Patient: sex F, age 68
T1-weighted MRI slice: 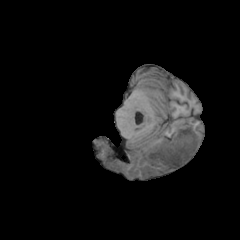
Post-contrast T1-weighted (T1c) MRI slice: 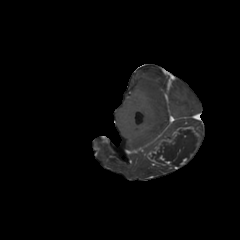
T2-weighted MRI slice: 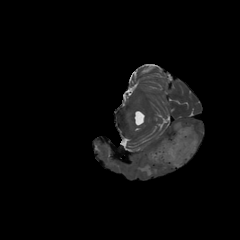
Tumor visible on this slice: yes
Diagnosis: Glioblastoma, IDH-wildtype
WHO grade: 4